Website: lowes
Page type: billing-address
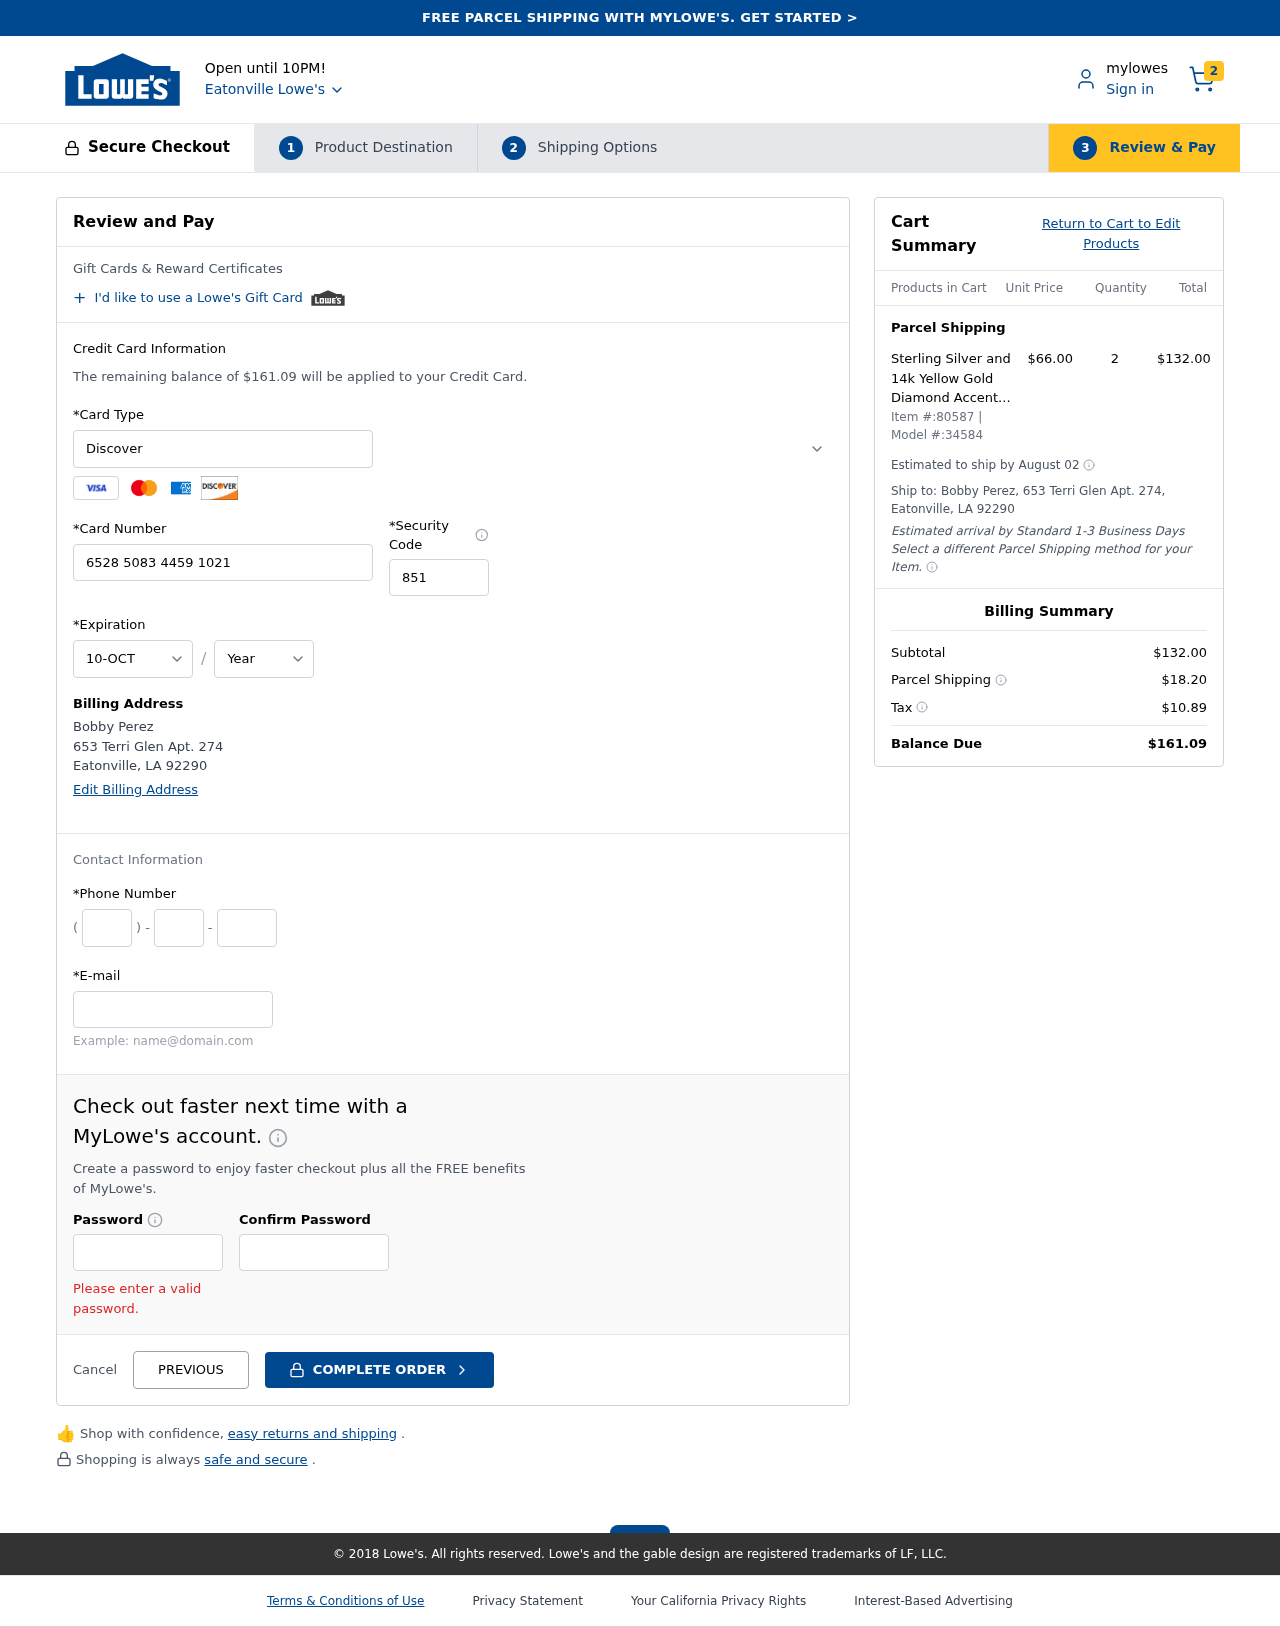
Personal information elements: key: PII_CARD_CVV
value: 851
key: PII_CARD_EXPIRY_MONTH
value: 10
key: PII_CARD_EXPIRY_YEAR
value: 28
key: PII_CARD_NUMBER
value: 6528 5083 4459 1021
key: PII_CARD_TYPE
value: Discover
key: PII_CITY
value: Eatonville
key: PII_CITY_STATE_ZIP
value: Eatonville, LA 92290
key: PII_EMAIL
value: bperez@gmail.com
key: PII_FULLNAME
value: Bobby Perez
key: PII_PHONE_AREA
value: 297
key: PII_PHONE_PREFIX
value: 310
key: PII_PHONE_SUFFIX
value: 7227
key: PII_STREET
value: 653 Terri Glen Apt. 274
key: PII_FULLNAME2
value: Bobby Perez
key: PII_STATE_ABBR
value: LA
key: PII_POSTCODE
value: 92290
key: PII_POSTCODE_FULL
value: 92290
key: PII_CITY_STATE
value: Eatonville, LA
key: PII_POSTCODE_NUMERIC
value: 92290
Product elements: key: PRODUCT1_NAME
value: Sterling Silver and 14k Yellow Gold Diamond Accent Freshwater Cultured Pearl Stud Earrings (7mm)
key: PRODUCT1_PRICE
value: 66
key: PRODUCT1_QUANTITY
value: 2
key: PRODUCT_ITEM_NUMBER
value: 80587
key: PRODUCT_MODEL_NUMBER
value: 34584
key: PRODUCT1_LINE_TOTAL
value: $132.00
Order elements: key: ORDER_NUM_ITEMS
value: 2
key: ORDER_TOTAL
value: $161.09
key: ORDER_SHIPPING_DATE
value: August 02
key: ORDER_SUBTOTAL
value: $132.00
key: ORDER_SHIPPING_COST
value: $18.20
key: ORDER_TAX
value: $10.89